Question: I have a project that is throwing an error on the following line:
'''
var rsaCrypto = new RSACrypto(1024);
'''
'RSACrypto' was located in 'System.Security.Cryptography.RSA' of .
However, that is not so with (confirmed via Object Browser):

What gives? How do I get RSA back so I can compile?
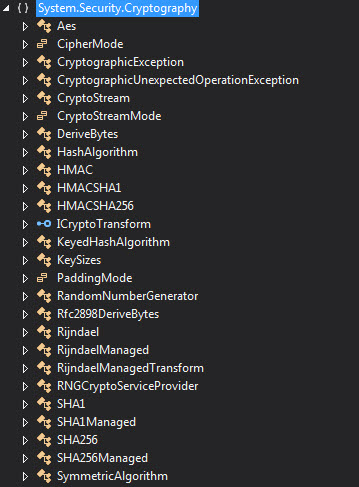
Answer: In the question comments, mentioned that is Silverlight 5 and both and mentioned that <URL> is available in Silverlight.
They are all correct, and as it turns out, it wasn't the 'mscorlib' assembly reference at all.
It was missing <URL> so that RSA Cryptography can be used in Silverlight 3, 4, and 5.